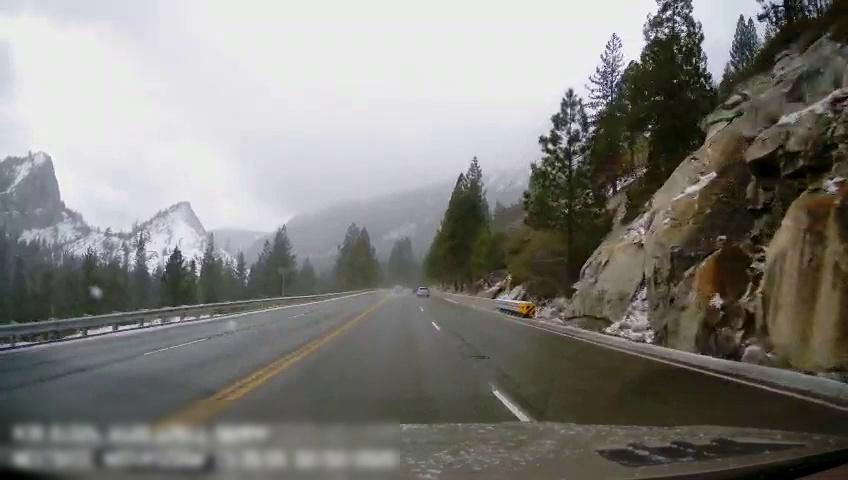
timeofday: Day
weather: Snowy
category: Drivable Space
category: Vehicles | SUV
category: Vehicles | SUV
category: Lanes | Current Lane
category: Lanes | Opposite Lane
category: Lanes | Opposite Lane
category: Lanes | Current Lane
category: Lanes | Current Lane
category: Traffic | Signs